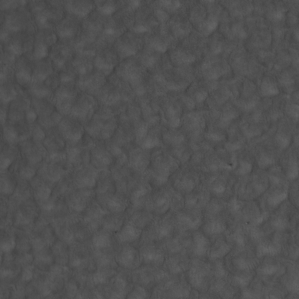
Label: non_frost